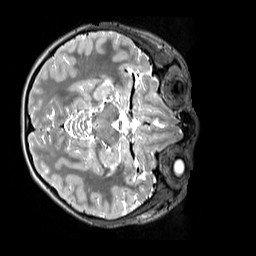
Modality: T2w
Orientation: axial
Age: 11
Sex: female
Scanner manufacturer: siemens
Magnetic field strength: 3 T
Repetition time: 3.2 s
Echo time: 0.408 s